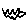
Label: zigzag